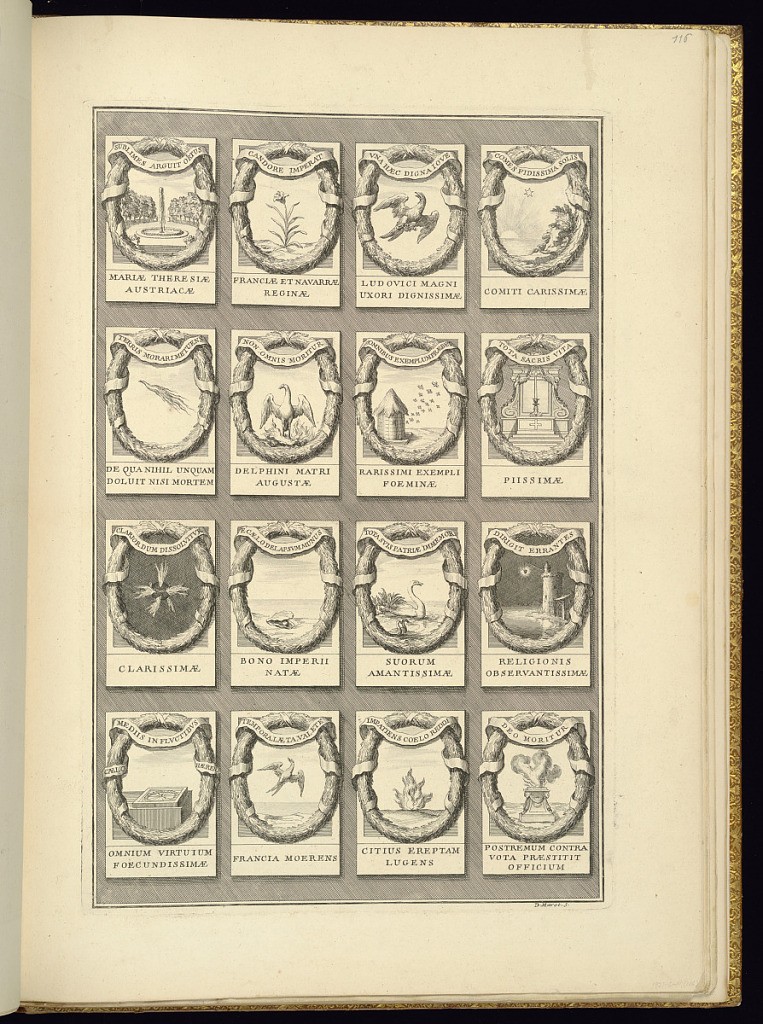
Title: Devices
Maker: Jean Berain, the elder, French, 1640-1711
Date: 1711
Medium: Engraving on laid paper
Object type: Bound print
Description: Page of sixteen devices, or emblems, set within leafy oval frames and with a banner filled with Latin inscription. There is also Latin writing below each device. The plate is signed.